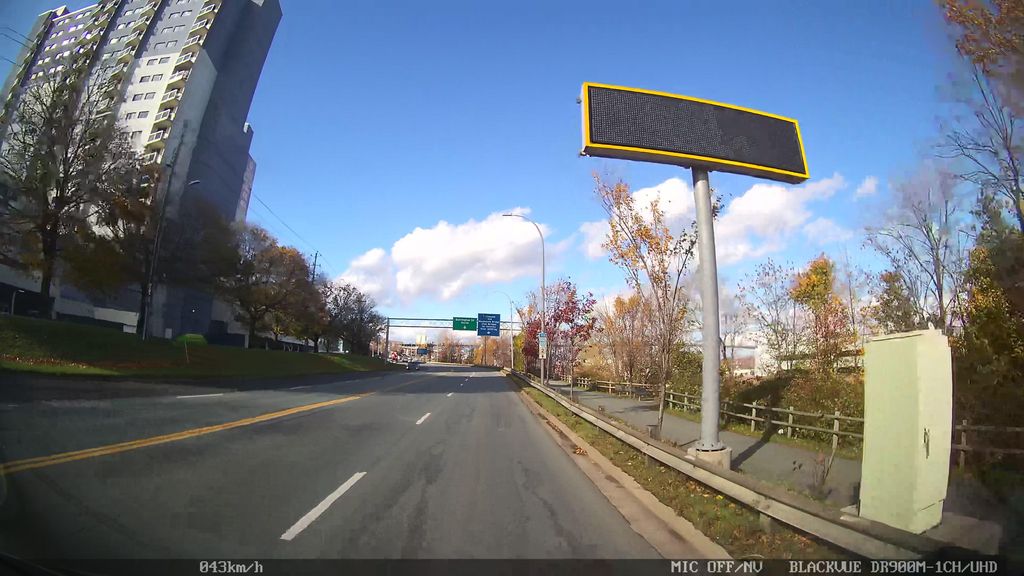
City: halifax